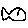
Label: fish